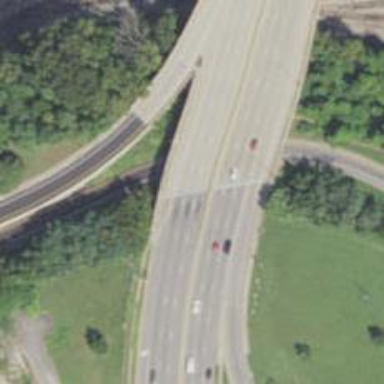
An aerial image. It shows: Bridge crossing over highway trunk expressway.